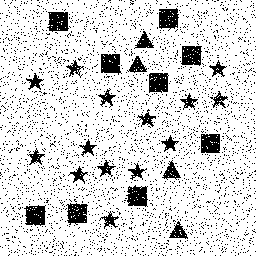
Squares: 9
Triangles: 4
Stars: 14
Total shapes: 27